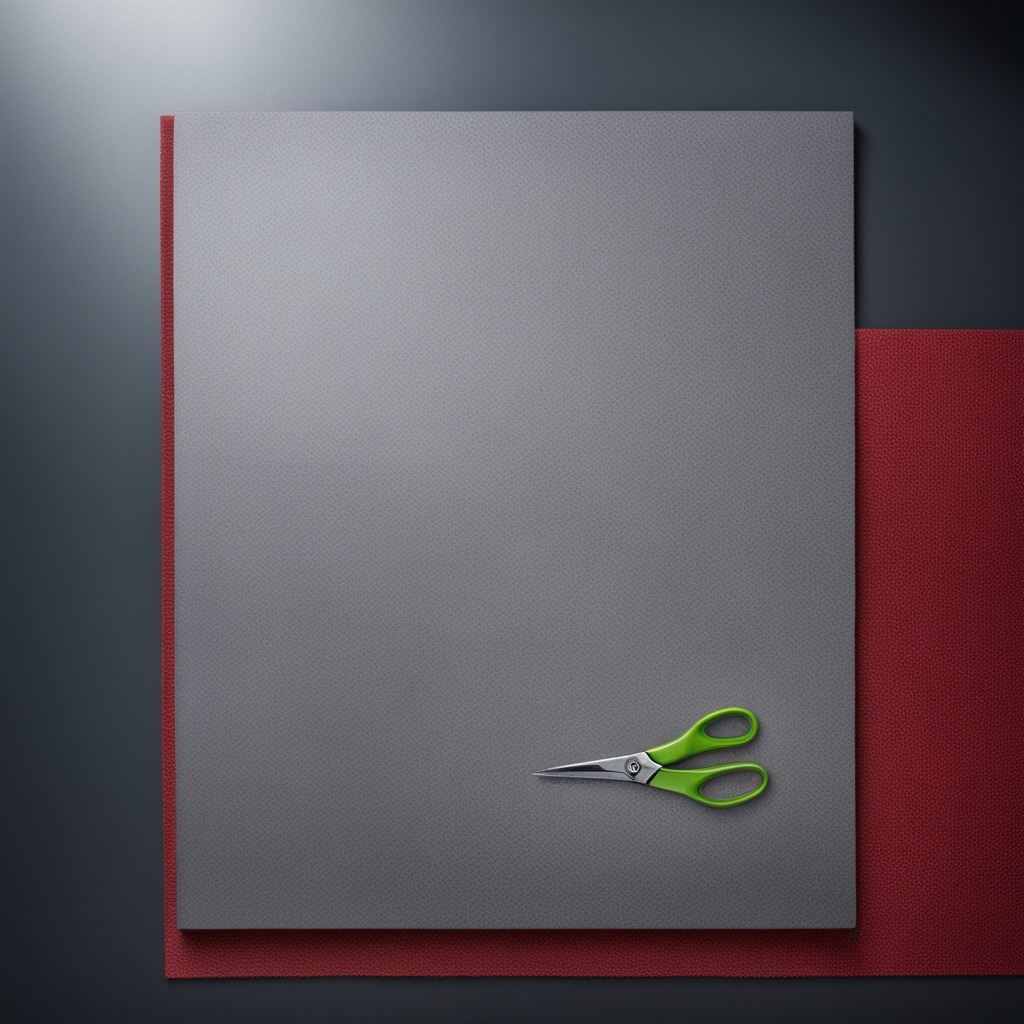
A scissor is lying on the clean granite tabletop covered with a red rubber mat inside a workshop under bright overhead lighting crisp shadows high clarity worn but beneath the mat